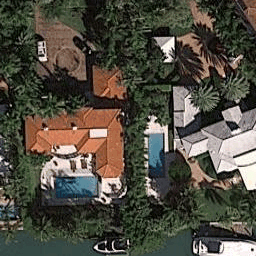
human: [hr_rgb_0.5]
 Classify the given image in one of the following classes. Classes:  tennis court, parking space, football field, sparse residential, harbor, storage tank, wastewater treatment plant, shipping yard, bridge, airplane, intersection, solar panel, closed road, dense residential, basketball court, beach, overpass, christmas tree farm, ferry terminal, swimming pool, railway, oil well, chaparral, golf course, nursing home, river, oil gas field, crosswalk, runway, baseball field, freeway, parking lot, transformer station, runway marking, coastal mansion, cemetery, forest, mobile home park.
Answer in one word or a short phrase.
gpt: coastal mansion